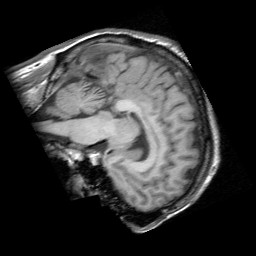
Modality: T1w
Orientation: sagittal
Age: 32